Question: I've been trying to research this but not having much luck. I seem to remember seeing an tutorial on doing this or something similar.

would anyone know how to change perspectve of html5video or flash? using jQuery, css3, canvas, flash? anything?
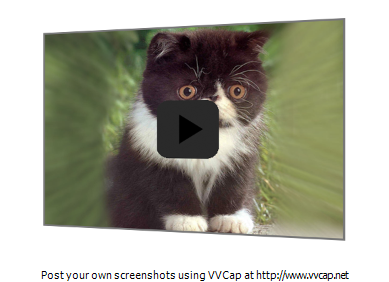
Answer: '''
<style>
#masterContainer {
perspective: 600px;
}
#masterContainer .video {
transform: rotateY( 45deg );
}
</style>
<section class="container" id="masterContainer">
<div class="video"></div>
</section>
'''